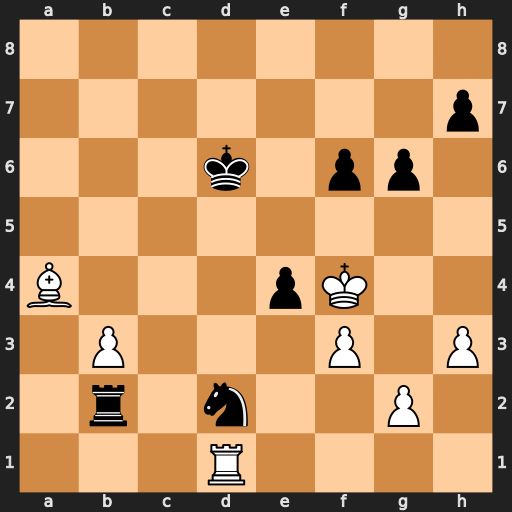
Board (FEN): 8/7p/3k1pp1/8/B3pK2/1P3P1P/1r1n2P1/3R4
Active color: w
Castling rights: -
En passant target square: -
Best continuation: Ke3 exf3 gxf3 Kc5 Rxd2